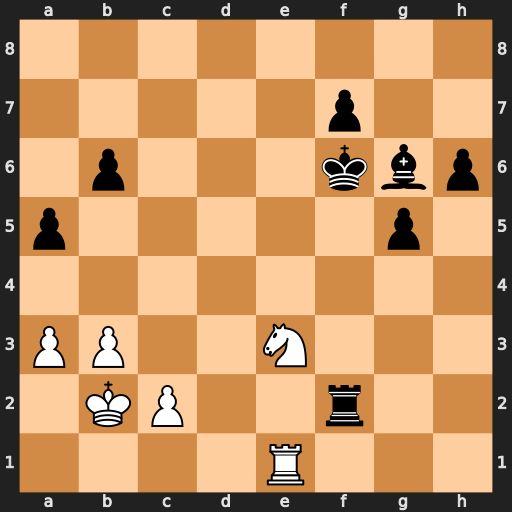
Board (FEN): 8/5p2/1p3kbp/p5p1/8/PP2N3/1KP2r2/4R3
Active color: w
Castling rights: -
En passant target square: -
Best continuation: Ng4+ Kf5 Nxf2